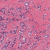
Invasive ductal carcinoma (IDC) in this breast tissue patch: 1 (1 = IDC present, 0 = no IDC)